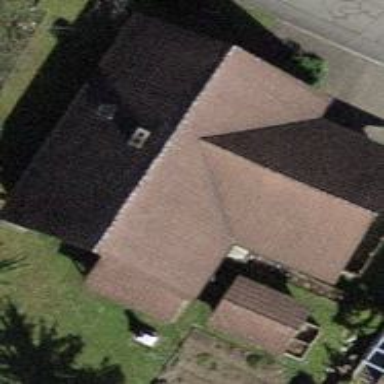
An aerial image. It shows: Building with gabled roof.